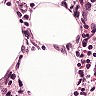
Metastatic tissue present: no